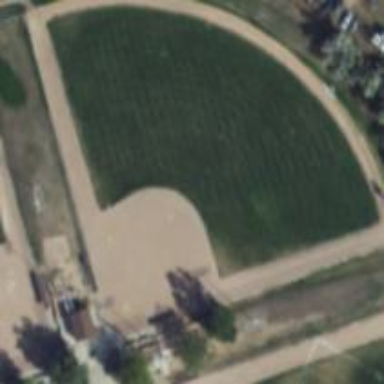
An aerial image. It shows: Baseball pitch for leisure land.